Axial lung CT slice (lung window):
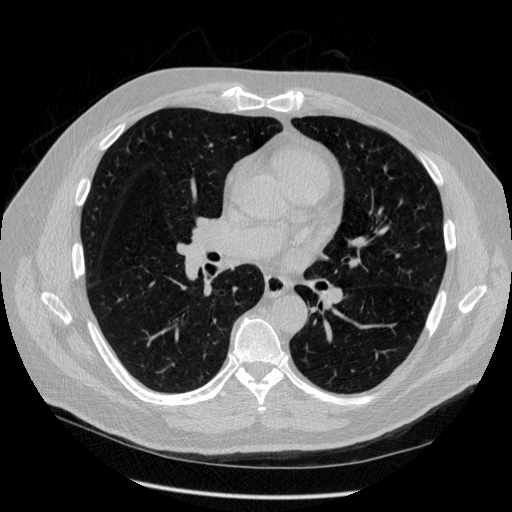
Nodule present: no